Interaction volume radius: 5 \u00c5
Interaction volume height: 25 \u00c5
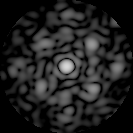
Disorder parameter: 0.5286